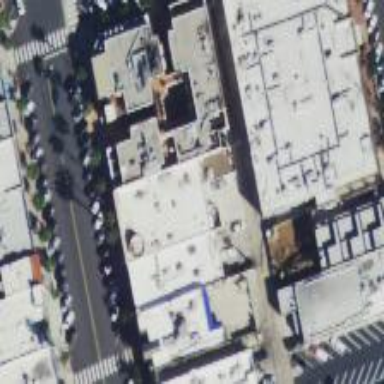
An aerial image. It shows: Commercial building.